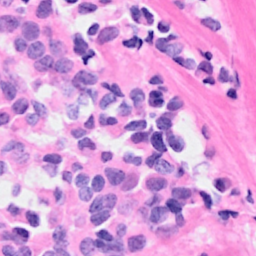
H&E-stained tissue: Breast